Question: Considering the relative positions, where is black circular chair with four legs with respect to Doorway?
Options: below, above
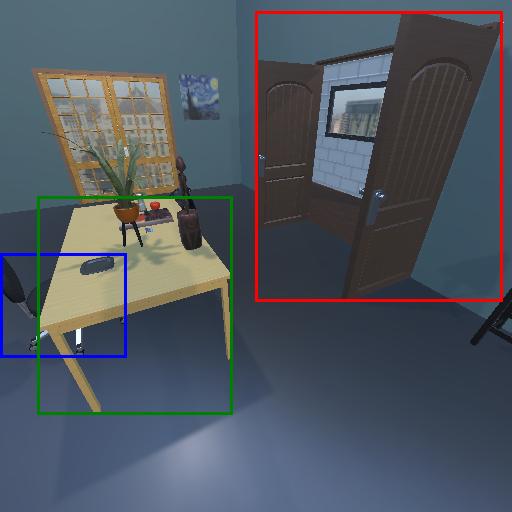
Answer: below